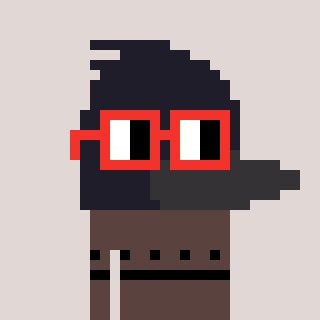
a pixel art character with square red glasses, a raven-shaped head and a darkbrown-colored body on a warm background